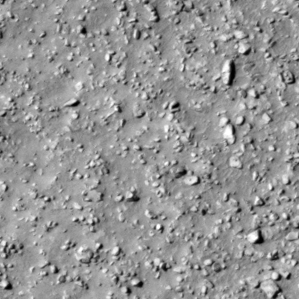
Label: non_frost